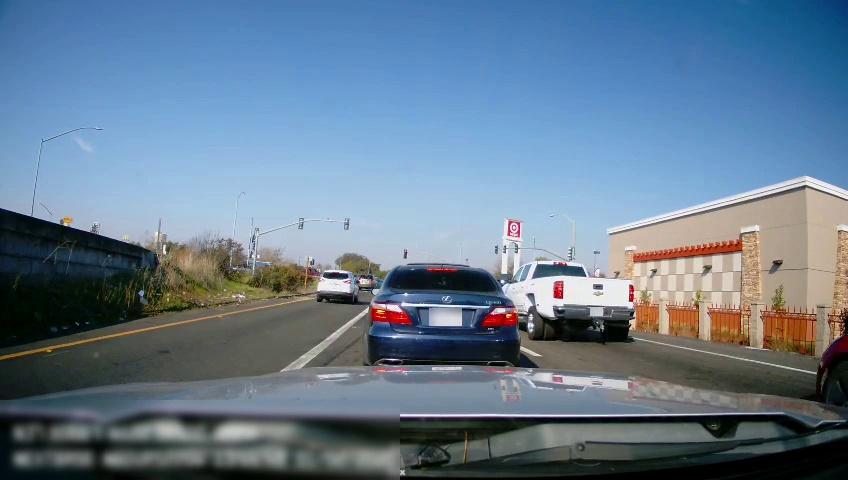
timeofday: Day
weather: Sunny
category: Drivable Space
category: Vehicles | Bus
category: Vehicles | SUV
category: Vehicles | SUV
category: Vehicles | Truck
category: Vehicles | Car
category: Vehicles | Car
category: Lanes | Alternate Lane
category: Lanes | Current Lane
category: Lanes | Current Lane
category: Lanes | Alternate Lane
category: Traffic | Lights
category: Traffic | Lights
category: Traffic | Lights
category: Traffic | Lights
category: Traffic | Lights
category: Traffic | Lights
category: Traffic | Lights